Question: '''
import android.support.design.widget.FloatingActionButton;
give me eror here and here
// Setup FAB to open EditorActivity
FloatingActionButton fab = (FloatingActionButton) findViewById(R.id.fab);
fab.setOnClickListener(new View.OnClickListener() {
@Override
public void onClick(View view) {
Intent intent = new Intent(CatalogActivity.this, EditorActivity.class);
startActivity(intent);
}
});
}
'''

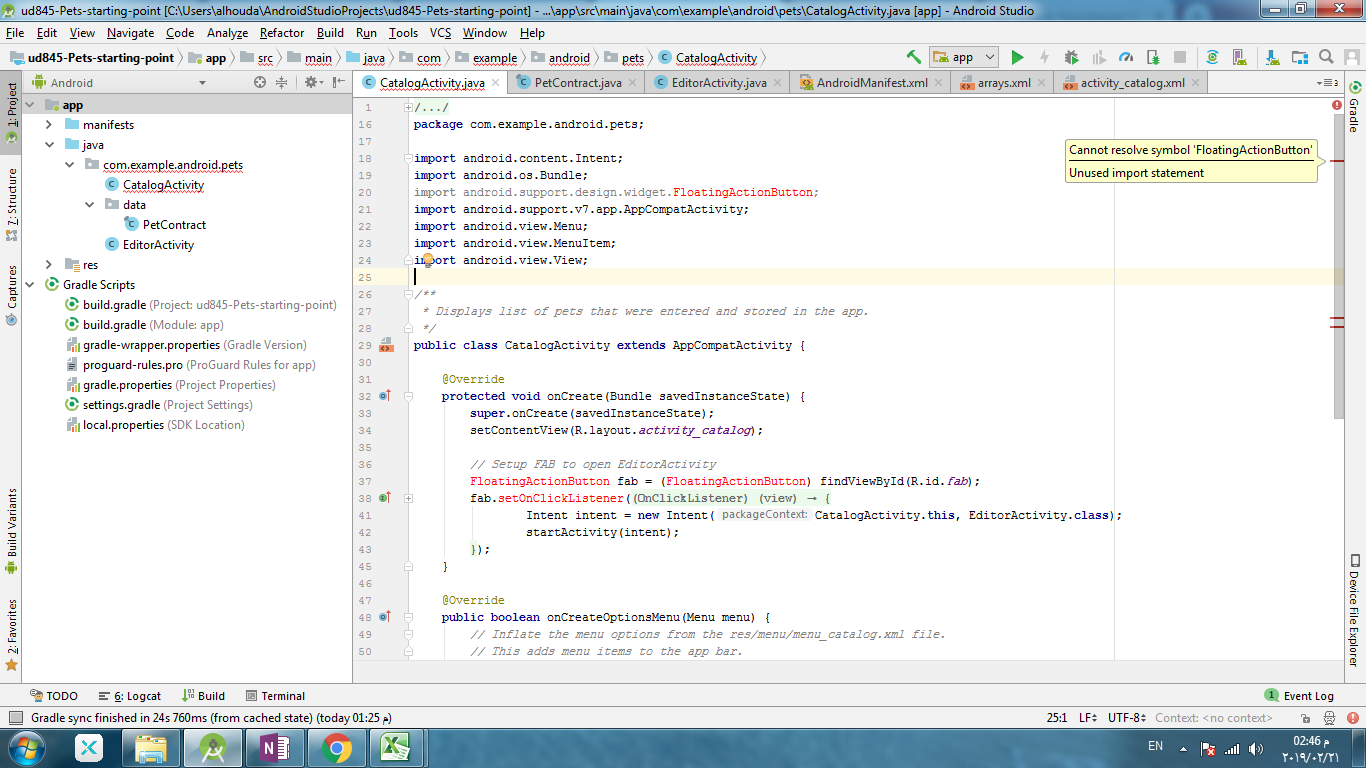
Answer: Add the following in your
'''
implementation 'com.android.support:design:27.1.1'
'''